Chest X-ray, AP view. Patient: 77 years old, sex M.
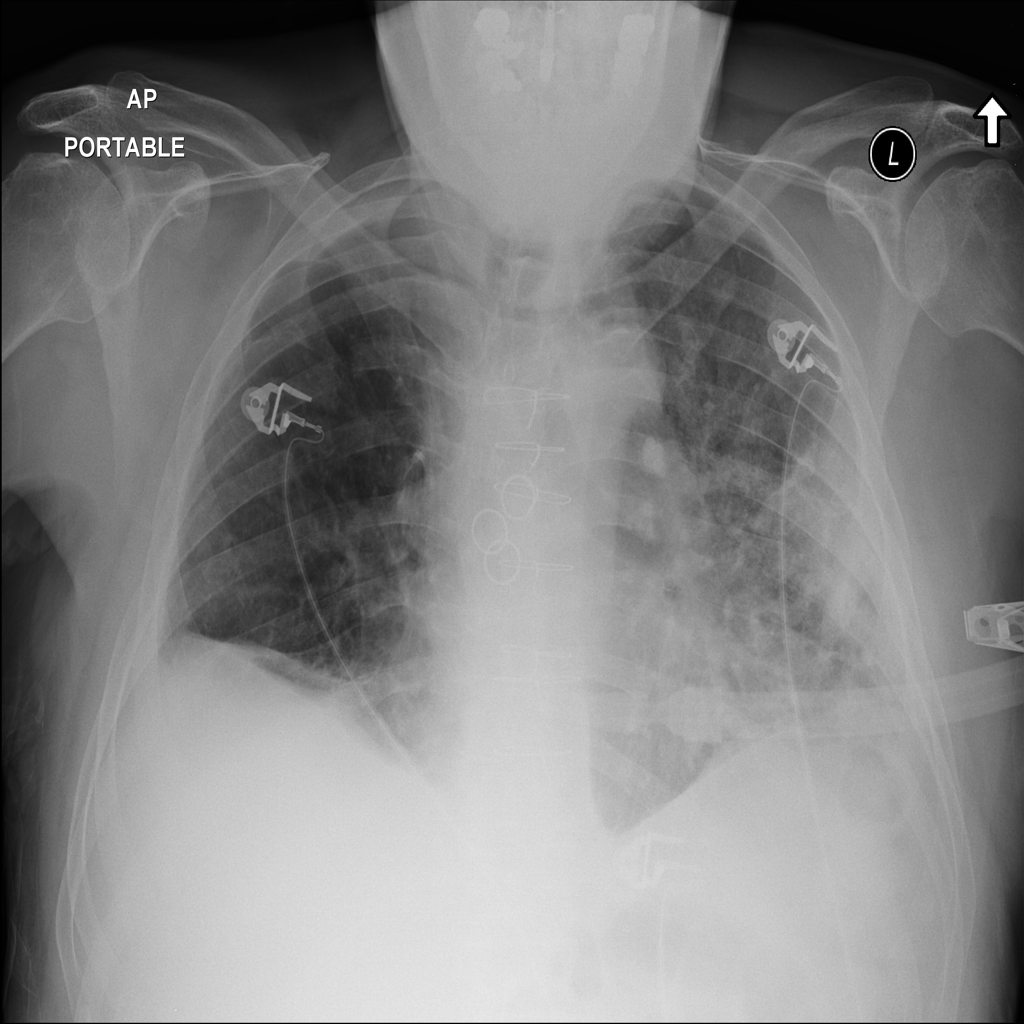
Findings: No Finding